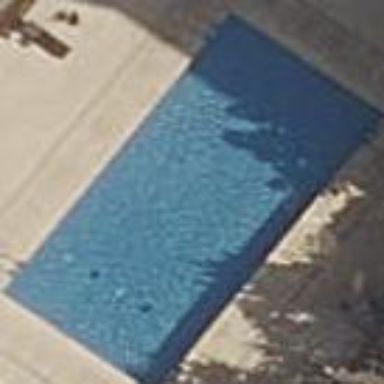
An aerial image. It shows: Swimming pool within leisure land area designed for swimming activities.